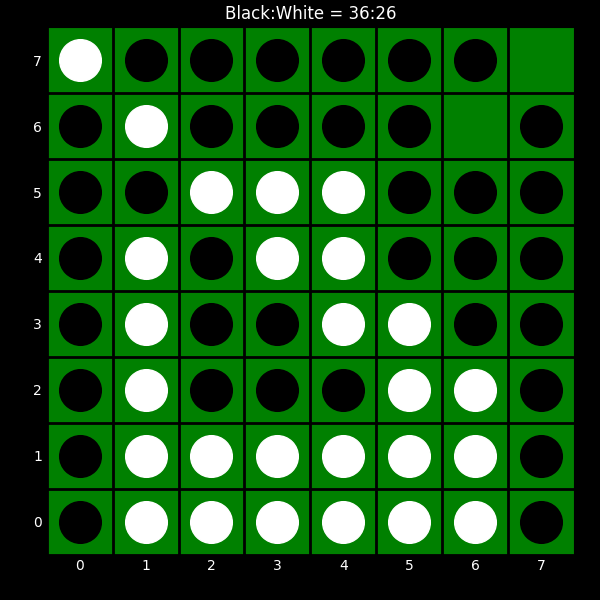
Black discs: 36
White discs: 26